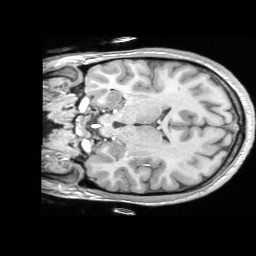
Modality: T1w
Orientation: coronal